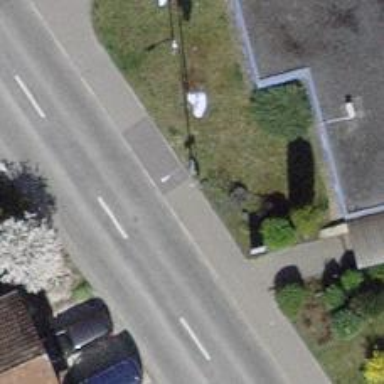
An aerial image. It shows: Bus stop with platform for public transport.